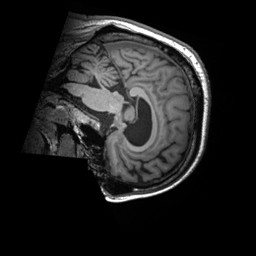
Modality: T1w
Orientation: sagittal
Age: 66
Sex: male
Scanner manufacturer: siemens
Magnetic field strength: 3 T
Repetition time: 2.2 s
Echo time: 0.00245 s